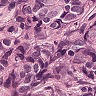
Metastatic tissue present: yes